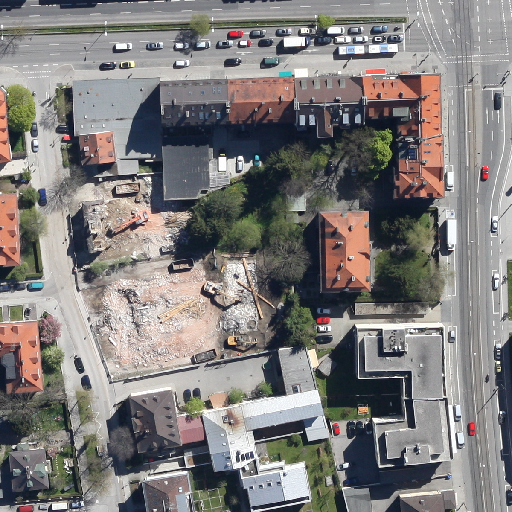
Referring expression: sidewalk